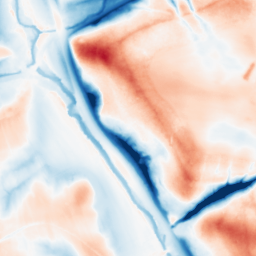
Category: multiscale
Decomposition family: dog_multiscale
Decomposition parameters: sigma_ratio: 2
n_scales: 5
base_sigma: 0.5
Upsampling method: bilinear
Upsampling parameters: scale: 8
Upsampling scale: 8